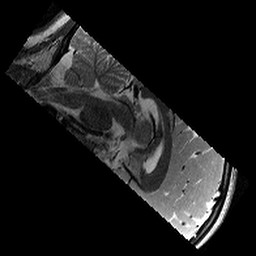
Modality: T2w
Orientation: sagittal
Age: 10
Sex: female
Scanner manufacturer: siemens
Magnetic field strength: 3 T
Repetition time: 9.23 s
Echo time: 0.067 s